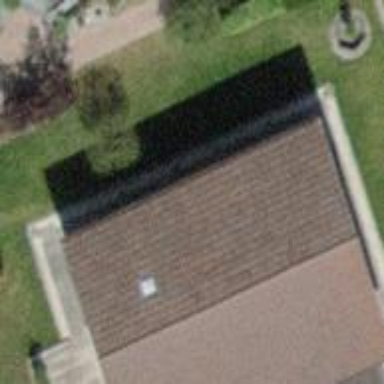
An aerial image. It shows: Gabled roofed house.